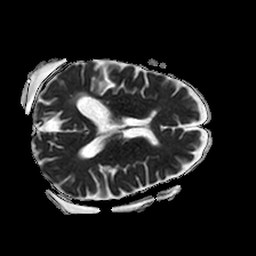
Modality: ADC
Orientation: axial
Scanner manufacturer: philips
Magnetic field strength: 1.5 T
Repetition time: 4.6 s
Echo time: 0.07505 s